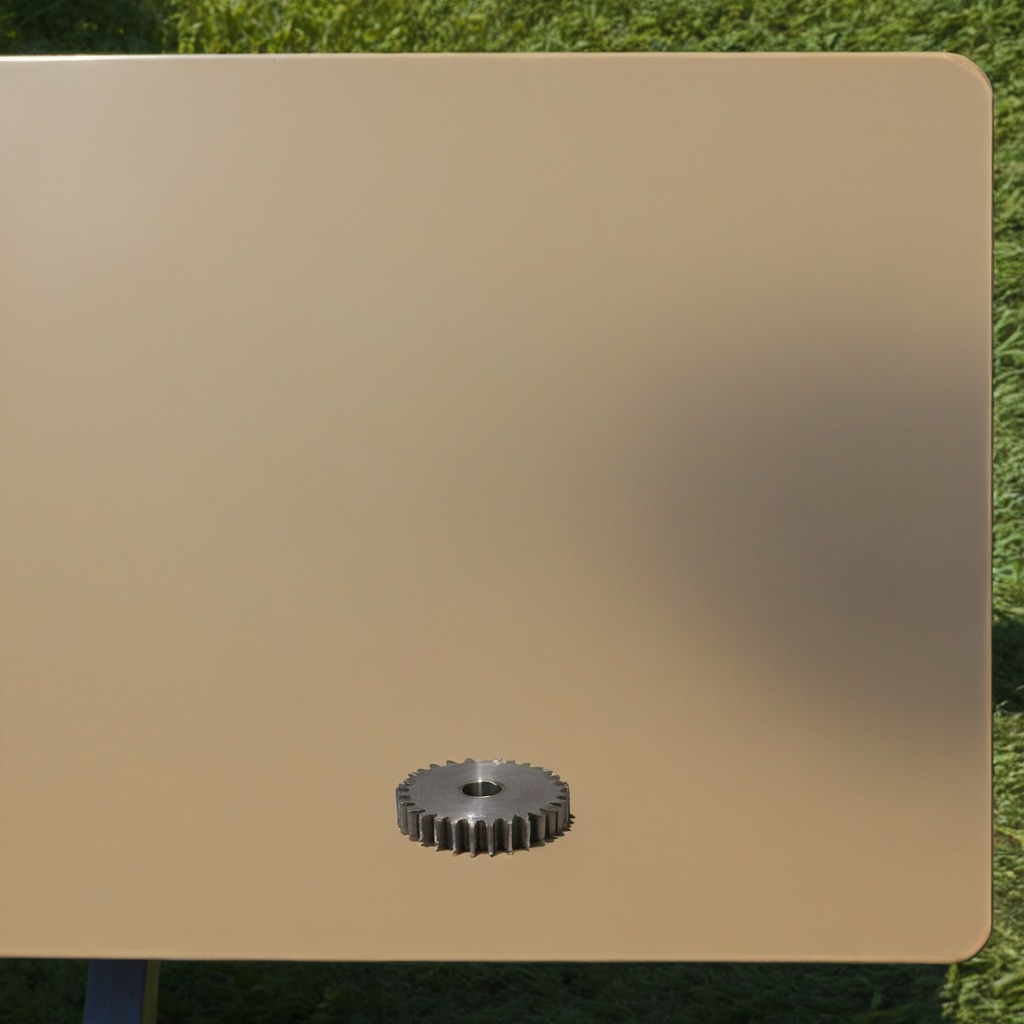
A steel gear with teeth is lying on the textured surface of the table.